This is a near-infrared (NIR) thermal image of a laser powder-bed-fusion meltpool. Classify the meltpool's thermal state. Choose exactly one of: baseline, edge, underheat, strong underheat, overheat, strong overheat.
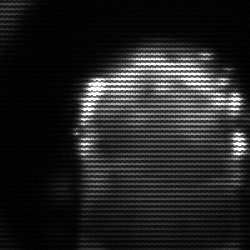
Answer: baseline